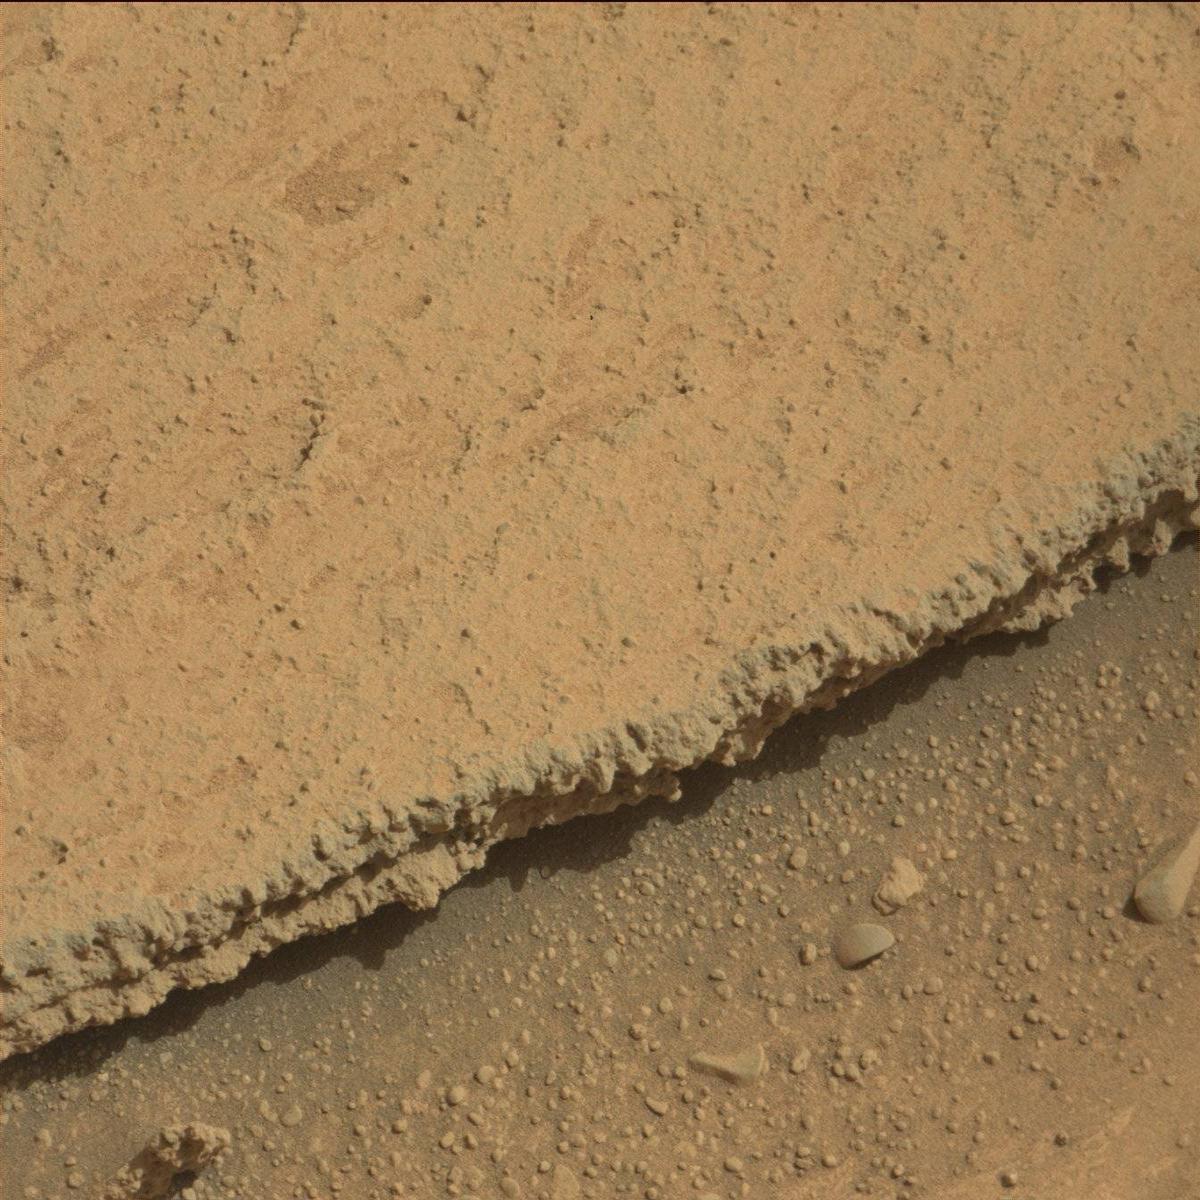
Terrain classes present: Bedrock, Rock, Sand / Soil